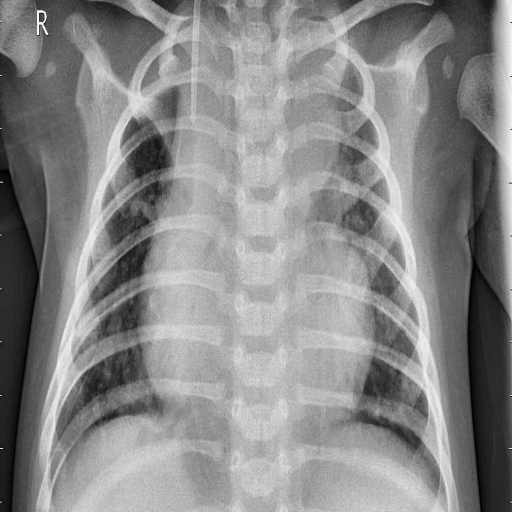
Finding: PNEUMONIA